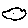
Label: cloud